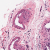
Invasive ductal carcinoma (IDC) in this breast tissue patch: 1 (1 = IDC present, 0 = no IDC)